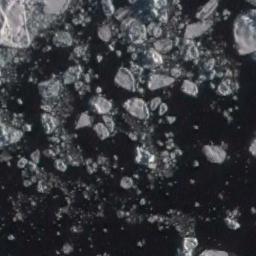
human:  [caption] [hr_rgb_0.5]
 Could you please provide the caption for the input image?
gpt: Countless ice cubes of various sizes are connected into a loose, Large piece floating on the blue sea .

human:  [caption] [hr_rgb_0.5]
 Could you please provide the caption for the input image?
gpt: There is a big ice and many small ice on the dark blue sea .

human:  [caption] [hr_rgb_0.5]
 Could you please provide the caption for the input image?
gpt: A lot of small pieces of sea ice float in the deep blue sea .

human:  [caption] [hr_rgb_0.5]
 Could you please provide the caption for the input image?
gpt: There are different shapes of sea ice .

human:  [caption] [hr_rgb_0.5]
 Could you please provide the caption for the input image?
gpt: There are many pieces of sea ice .